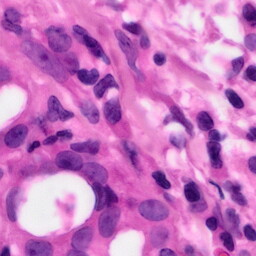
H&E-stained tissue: Pancreatic